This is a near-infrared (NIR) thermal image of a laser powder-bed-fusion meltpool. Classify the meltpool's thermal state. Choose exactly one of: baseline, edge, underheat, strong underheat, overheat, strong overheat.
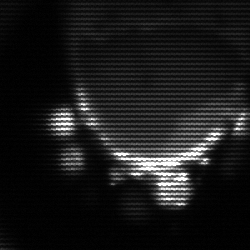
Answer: baseline